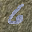
Label: 6